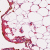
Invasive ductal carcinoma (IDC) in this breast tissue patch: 0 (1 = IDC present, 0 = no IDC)